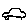
Label: car